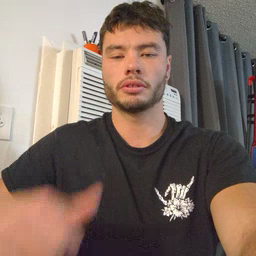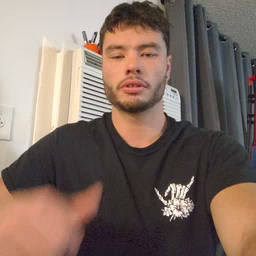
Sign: bath